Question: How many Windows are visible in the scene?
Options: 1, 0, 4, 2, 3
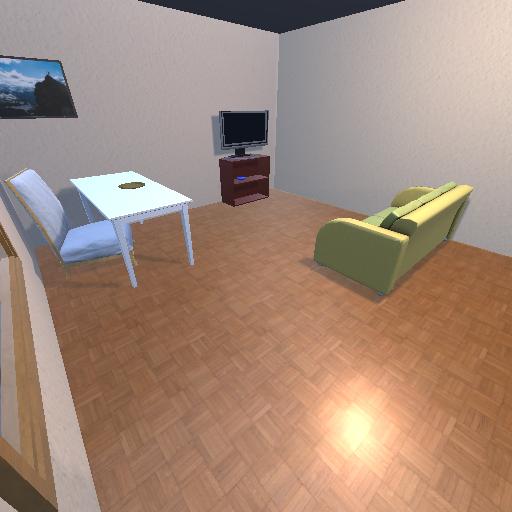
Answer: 1